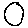
Label: circle